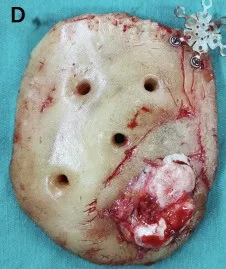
(D, E) The HAC flap and the exposure of lesions in ventral area with roots.
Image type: medical_photograph (other_medical_photograph)